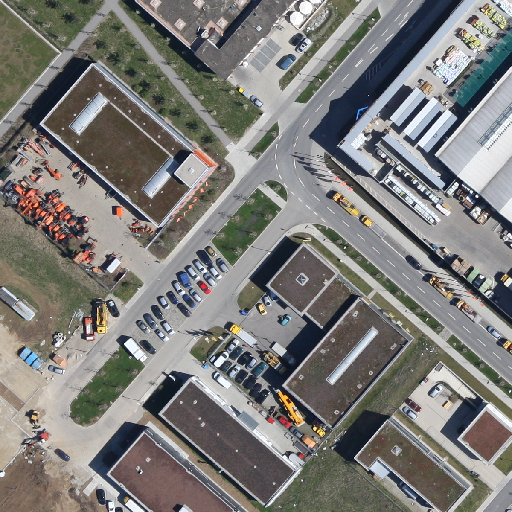
Referring expression: impervious surface